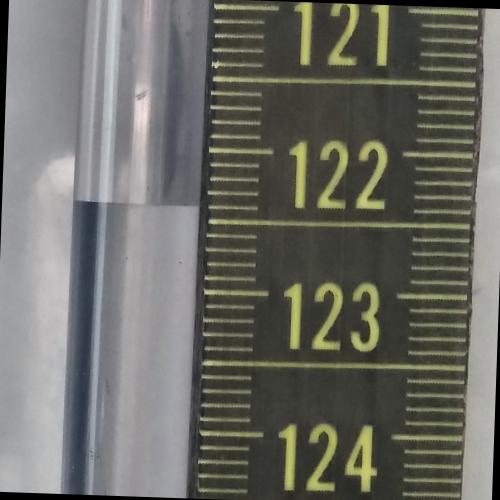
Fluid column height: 122.4 cm